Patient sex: M
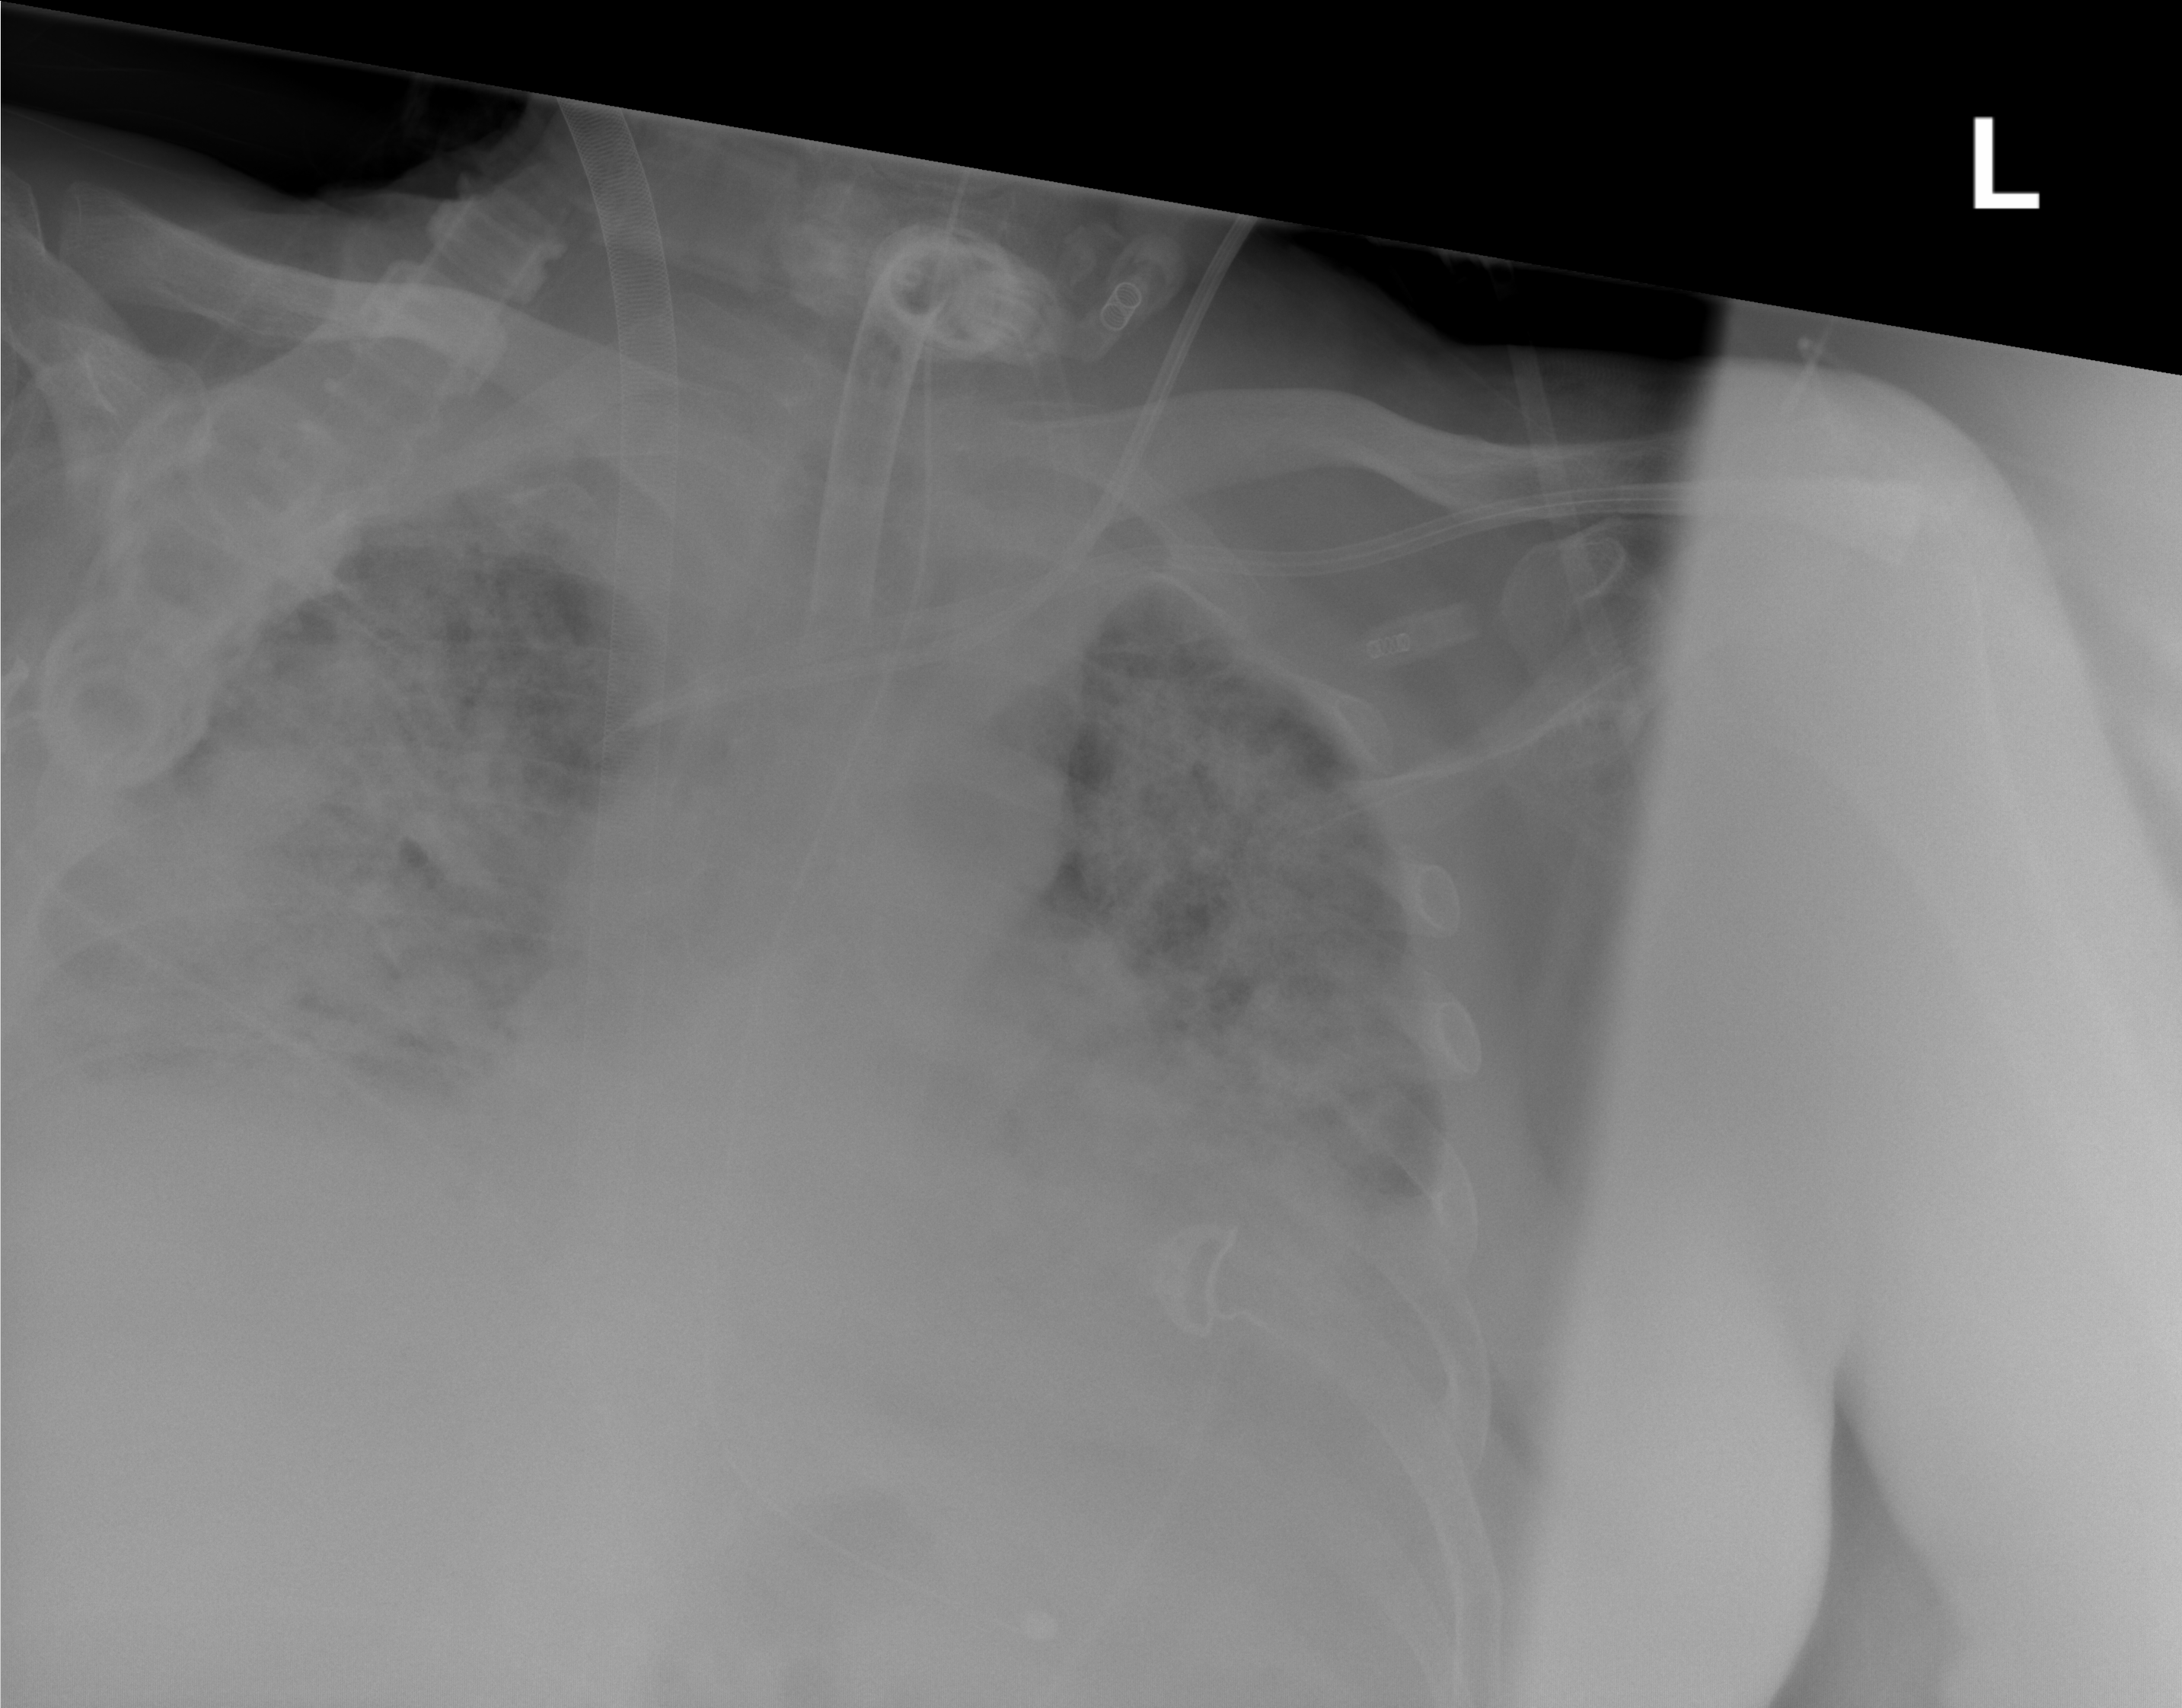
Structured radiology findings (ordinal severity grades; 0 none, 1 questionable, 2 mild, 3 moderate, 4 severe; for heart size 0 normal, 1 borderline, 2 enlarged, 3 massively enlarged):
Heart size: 2
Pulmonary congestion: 1
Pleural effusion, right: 2
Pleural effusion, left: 2
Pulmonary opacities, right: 4
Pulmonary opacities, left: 4
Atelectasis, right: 3
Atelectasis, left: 3